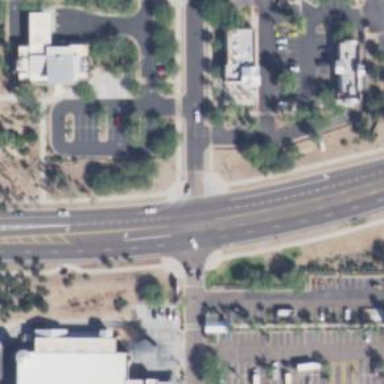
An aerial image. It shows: Unmarked crossing on the road.